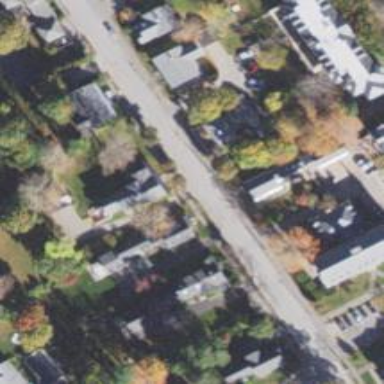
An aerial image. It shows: Residential road with separate asphalt sidewalk.